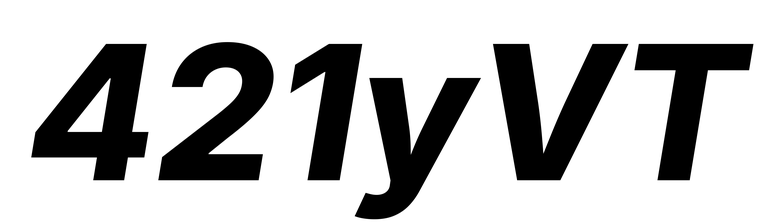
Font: Inter-Italic_ExtraBold_Italic